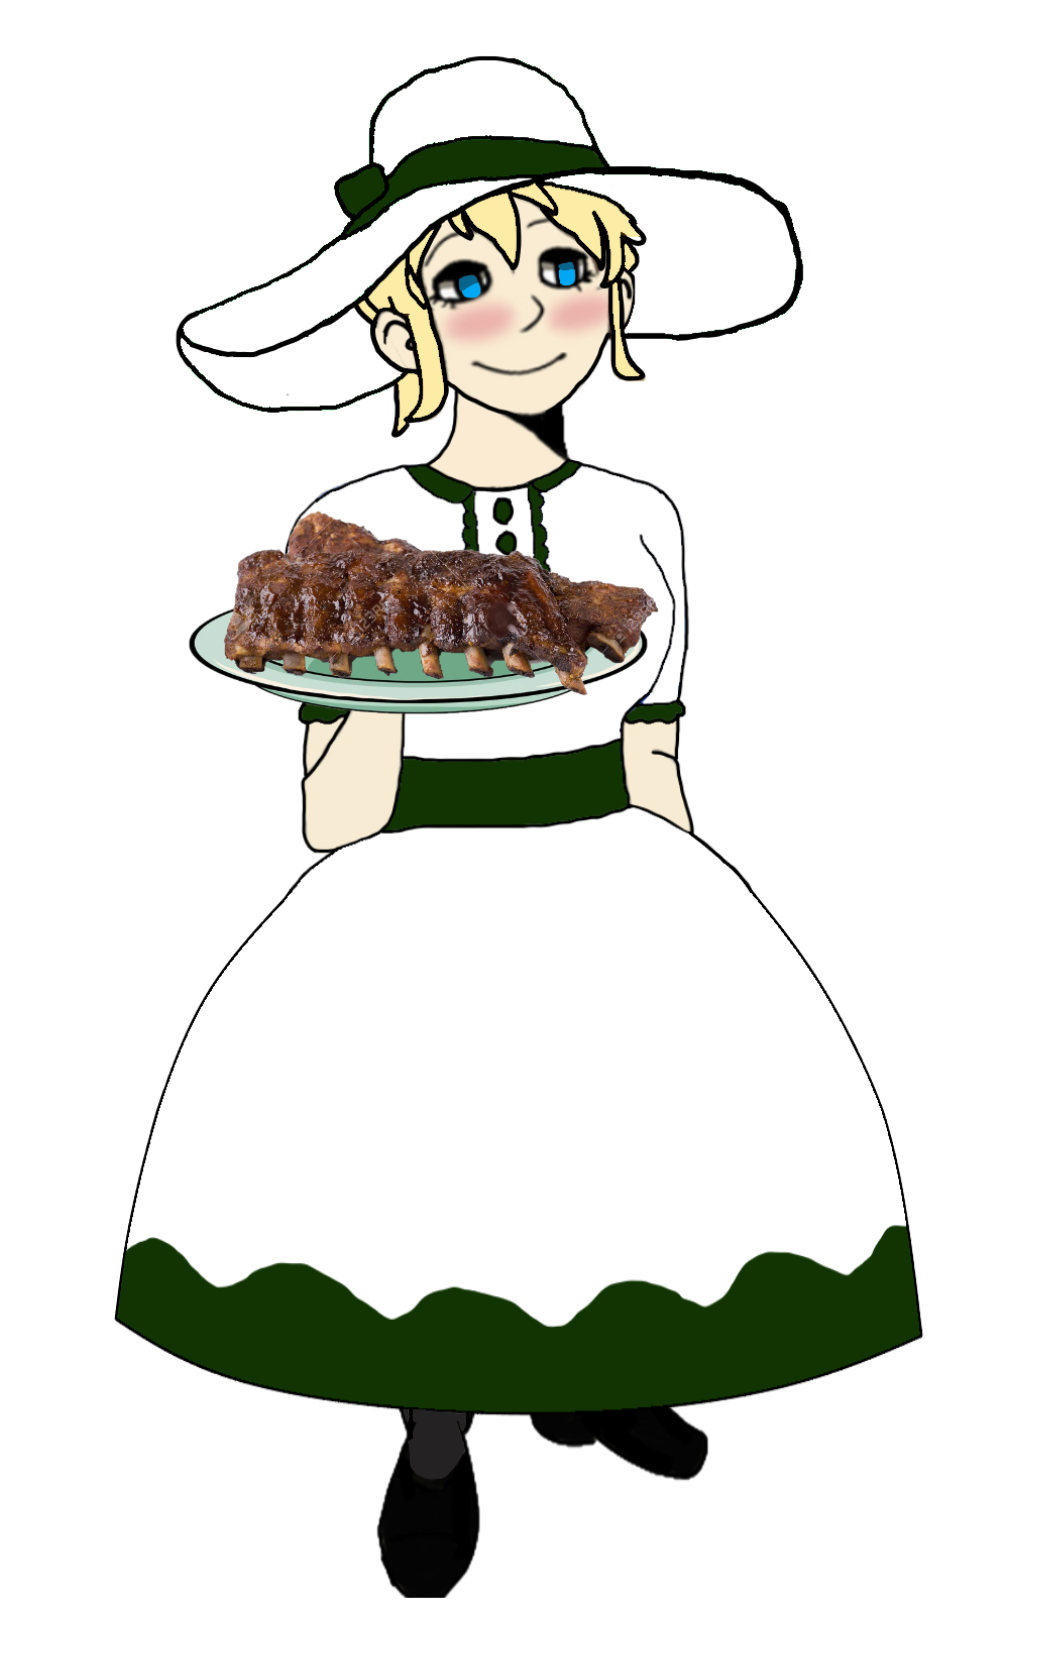
Label: 5_Ashbie_and_Enbie_Girl